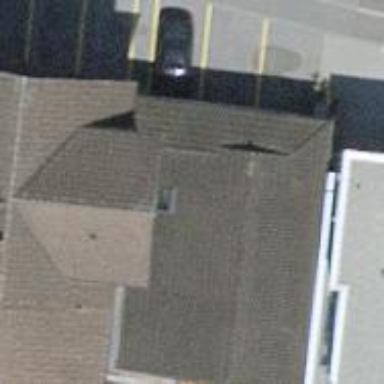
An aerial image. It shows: Building.